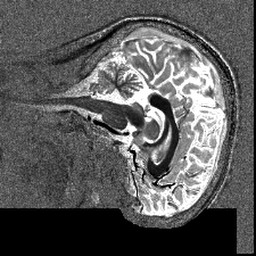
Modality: T1map
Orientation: sagittal
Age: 22
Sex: female